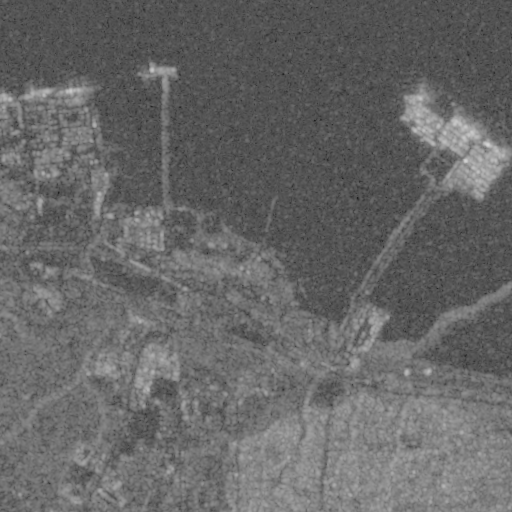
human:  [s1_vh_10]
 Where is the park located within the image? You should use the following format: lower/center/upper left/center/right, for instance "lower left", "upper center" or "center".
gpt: The park is located in the lower center of the image.
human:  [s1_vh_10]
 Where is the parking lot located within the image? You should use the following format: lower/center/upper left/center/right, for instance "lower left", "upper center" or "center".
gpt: The parking lot is located in the center left of the image.
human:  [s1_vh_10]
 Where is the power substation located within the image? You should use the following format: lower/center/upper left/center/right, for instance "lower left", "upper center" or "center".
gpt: The power substation is located in the center of the image.
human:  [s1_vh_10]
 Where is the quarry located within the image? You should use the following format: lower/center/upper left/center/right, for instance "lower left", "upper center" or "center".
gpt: The quarry is located in the center left of the image.
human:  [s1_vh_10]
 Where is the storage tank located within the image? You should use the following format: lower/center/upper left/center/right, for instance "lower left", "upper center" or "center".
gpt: The storage tank is located in the center left of the image.
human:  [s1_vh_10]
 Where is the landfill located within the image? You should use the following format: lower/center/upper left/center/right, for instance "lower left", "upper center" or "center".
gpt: There is no landfill in the image.

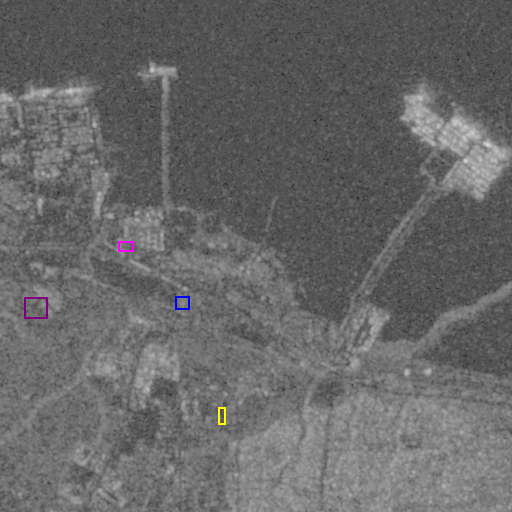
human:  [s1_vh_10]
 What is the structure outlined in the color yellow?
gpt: The structure outlined in yellow is a park.
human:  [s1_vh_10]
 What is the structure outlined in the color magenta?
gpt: The structure outlined in magenta is a parking lot.
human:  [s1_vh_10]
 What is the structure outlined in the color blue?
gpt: The structure outlined in blue is a power substation.
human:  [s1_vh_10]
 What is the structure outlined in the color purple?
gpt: The structure outlined in purple is a quarry.
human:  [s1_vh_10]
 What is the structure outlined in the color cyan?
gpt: There is no cyan outline.